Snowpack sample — Buffalo Mountain, Silverthorne, Colorado, USA (2/22/26, 2:02 PM MST)
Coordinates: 39.622, -106.113
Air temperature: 33 °F
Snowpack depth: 63 cm
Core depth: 30 cm
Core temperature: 24.8 °F
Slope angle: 11°, slope face: 116°
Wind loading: low
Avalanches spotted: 0
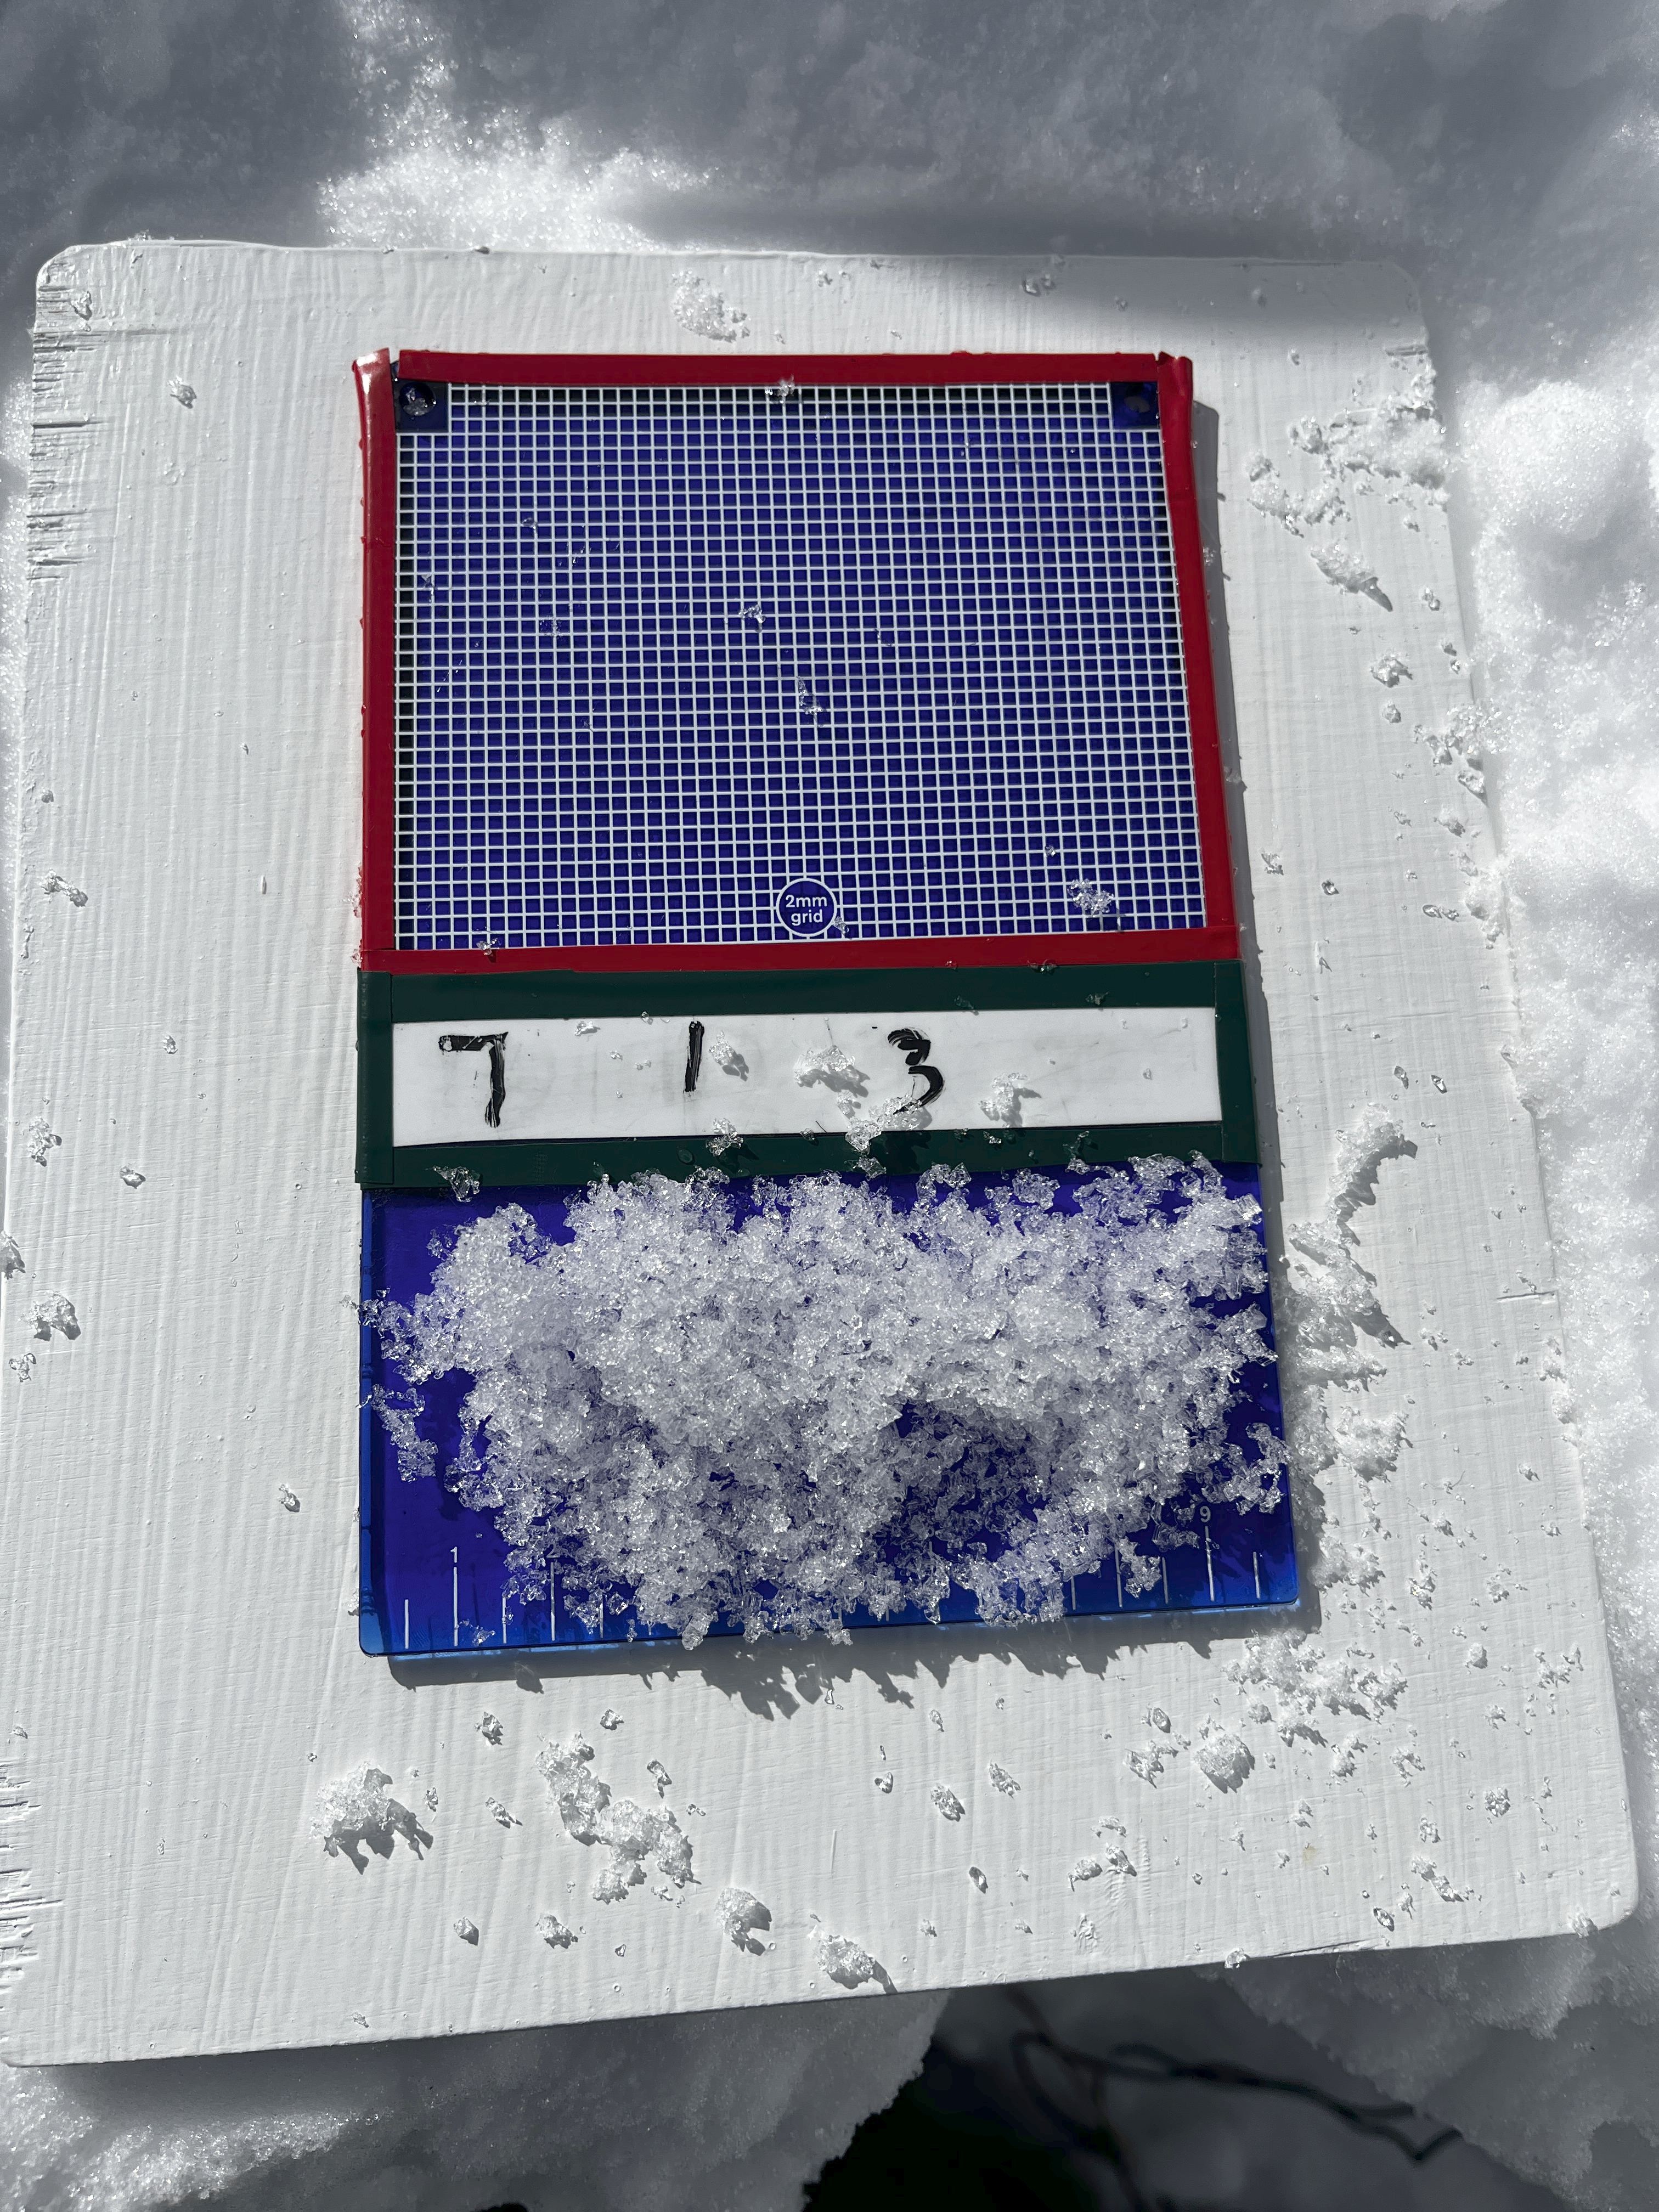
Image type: crystal_card
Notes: In a firebreak similar to site 1, minimal wind loading with no spotted avalanches (not many faces in view though)